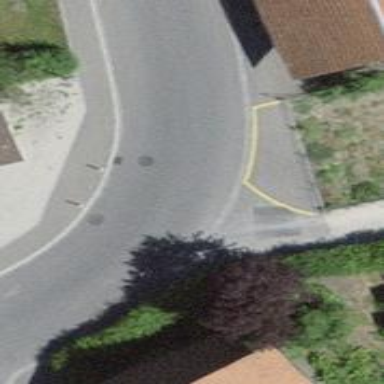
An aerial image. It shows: Unclassified asphalt road with separate sidewalk.